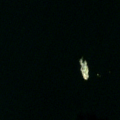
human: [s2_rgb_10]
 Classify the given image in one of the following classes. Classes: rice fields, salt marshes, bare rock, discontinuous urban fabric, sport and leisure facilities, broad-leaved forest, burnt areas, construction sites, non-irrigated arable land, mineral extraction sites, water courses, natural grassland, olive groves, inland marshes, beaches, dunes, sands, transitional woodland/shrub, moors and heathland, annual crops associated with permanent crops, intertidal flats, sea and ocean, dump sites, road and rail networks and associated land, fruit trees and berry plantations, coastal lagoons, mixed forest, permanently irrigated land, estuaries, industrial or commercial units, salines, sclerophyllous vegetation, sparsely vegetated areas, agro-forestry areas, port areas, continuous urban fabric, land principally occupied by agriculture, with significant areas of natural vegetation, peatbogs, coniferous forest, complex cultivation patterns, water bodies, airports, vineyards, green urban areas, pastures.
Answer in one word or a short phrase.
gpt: sea and ocean